Question: I am building an application in C#.net .net framework 4 and i have a treenode in it having file system, i have used its current controls but they dont have icons and they are not like professional windows directory based tree node, please help if you know some dll or control which can help in it, the tree node should also have icons with proper path with a panel. For example, there is a folder and has file in pdf format. Then it should auto pick the pdf icon for that file, if it is folder, it should have folder icon, i think i should attach the image, what i am exactly finding.

Thanks
Atif
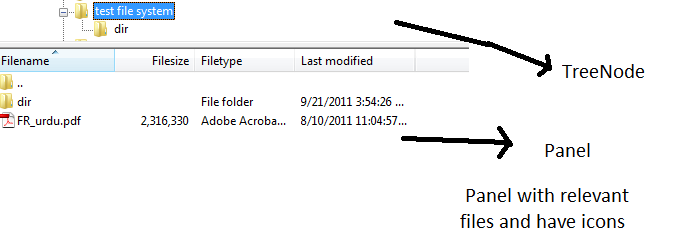
Answer: <URL>, passing the 'SHGFI_SMALLICON' flag. You'll need to use P/Invoke.